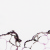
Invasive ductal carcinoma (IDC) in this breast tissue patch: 0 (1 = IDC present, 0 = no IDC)